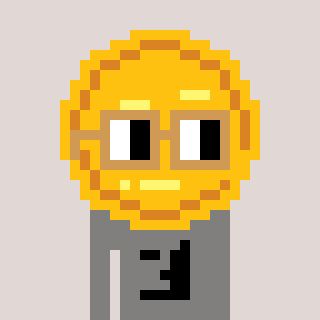
a pixel art character with square brown glasses, a medal-shaped head and a bluegrey-colored body on a warm background